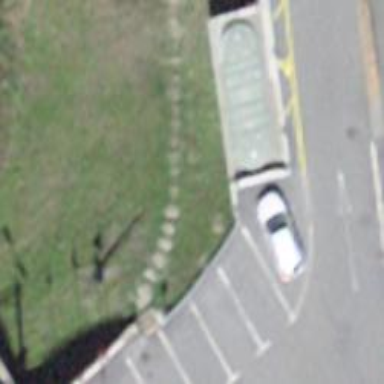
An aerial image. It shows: Set of steps on the road.